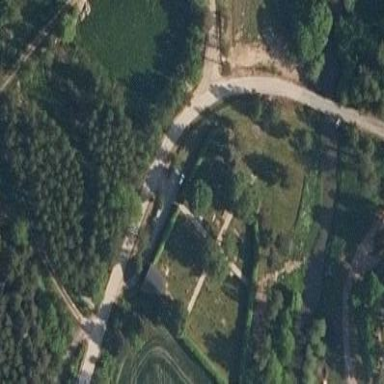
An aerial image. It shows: Graveyard.